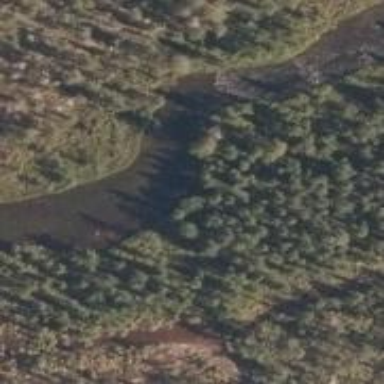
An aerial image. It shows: Rapids in the waterway.